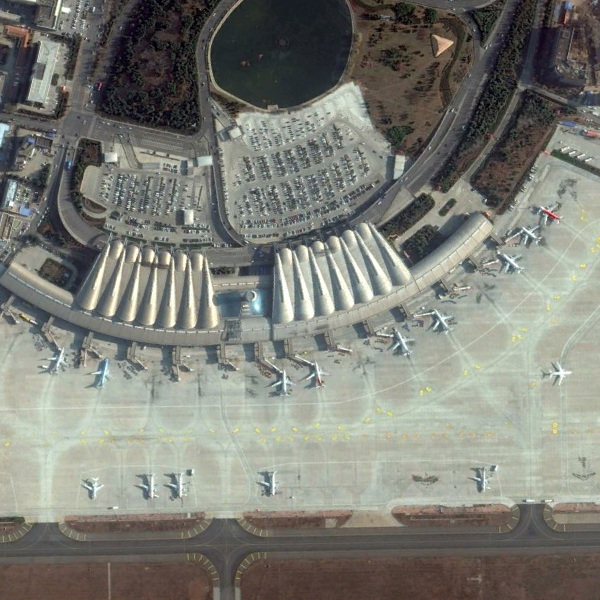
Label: Airport